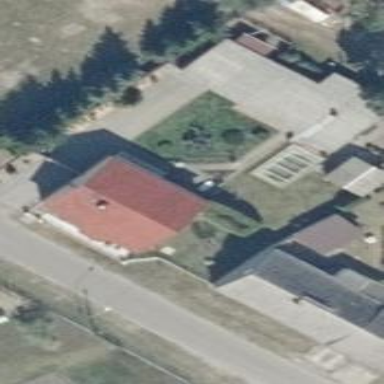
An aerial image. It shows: Residential building with gabled roof.